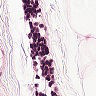
Metastatic tissue present: no